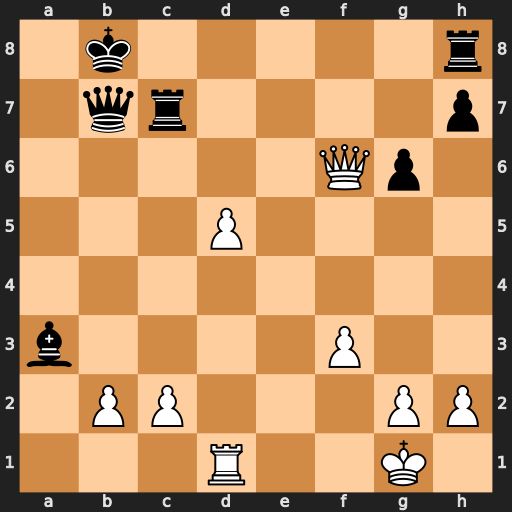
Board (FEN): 1k5r/1qr4p/5Qp1/3P4/8/b4P2/1PP3PP/3R2K1
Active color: w
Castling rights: -
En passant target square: -
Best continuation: Qxh8+ Qc8 Qxc8+ Kxc8 bxa3